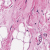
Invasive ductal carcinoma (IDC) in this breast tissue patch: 0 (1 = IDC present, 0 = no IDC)